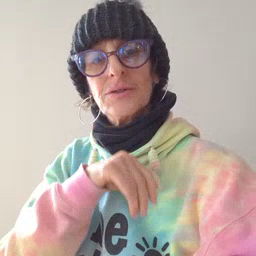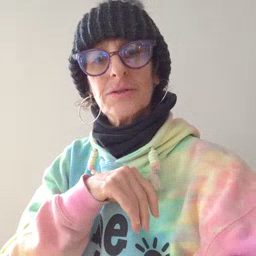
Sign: dirty